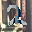
Label: 2